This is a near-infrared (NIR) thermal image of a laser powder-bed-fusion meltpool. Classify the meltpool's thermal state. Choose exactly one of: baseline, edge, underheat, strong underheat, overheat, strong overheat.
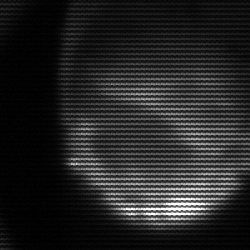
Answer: edge